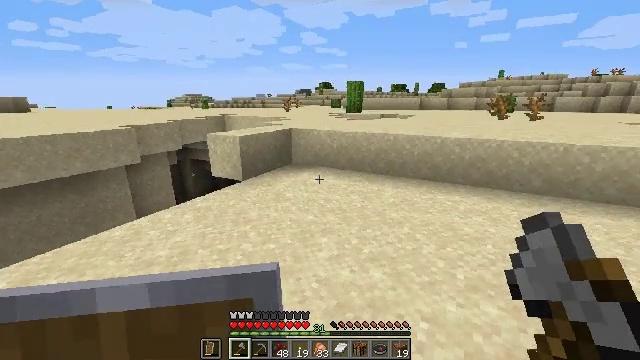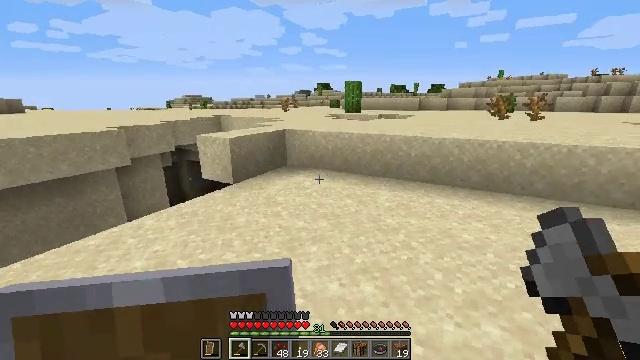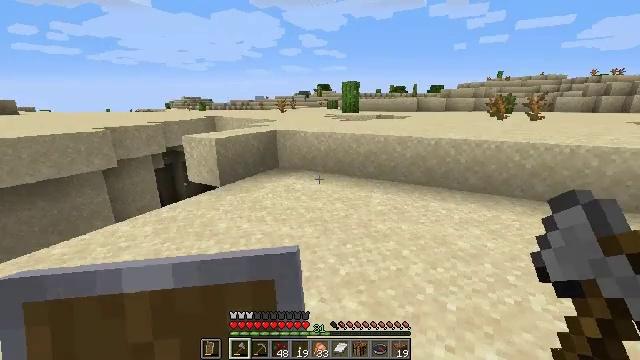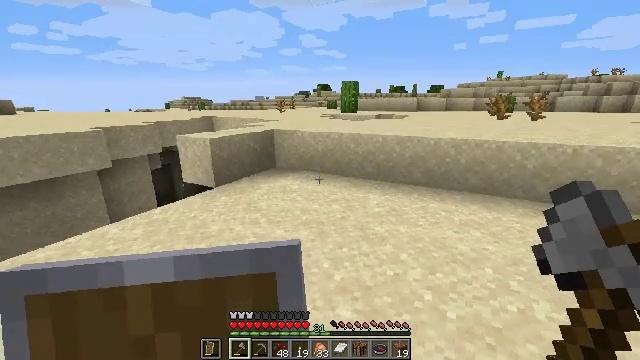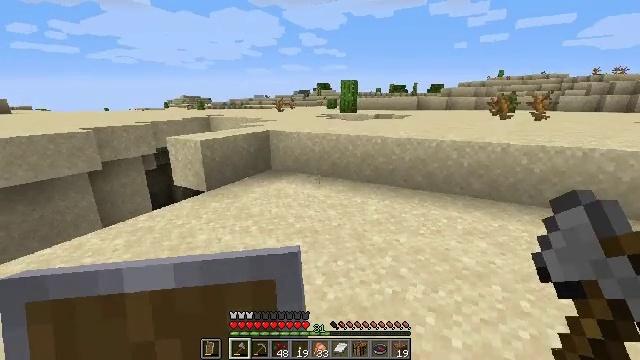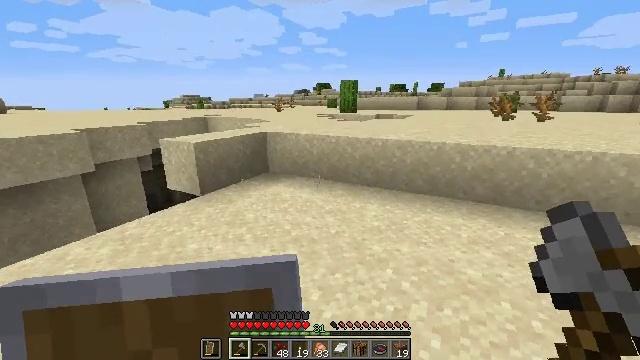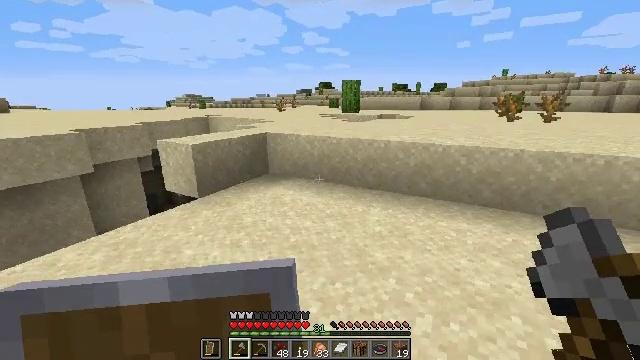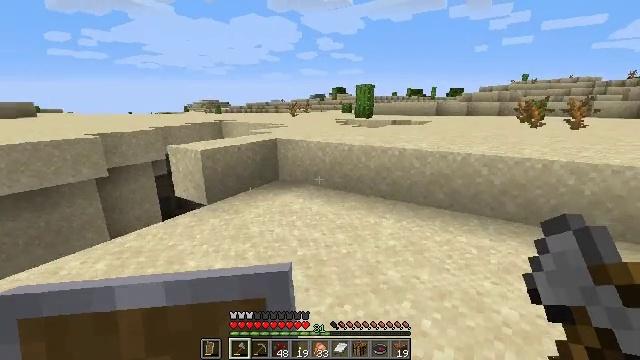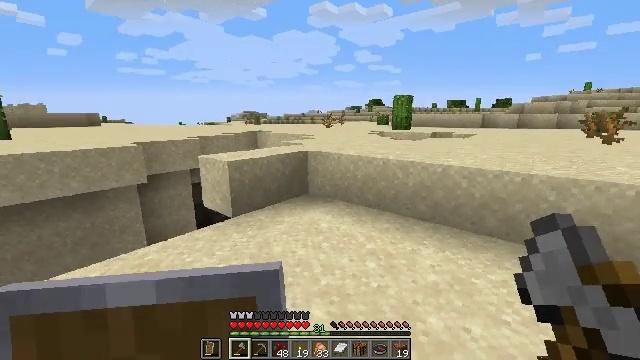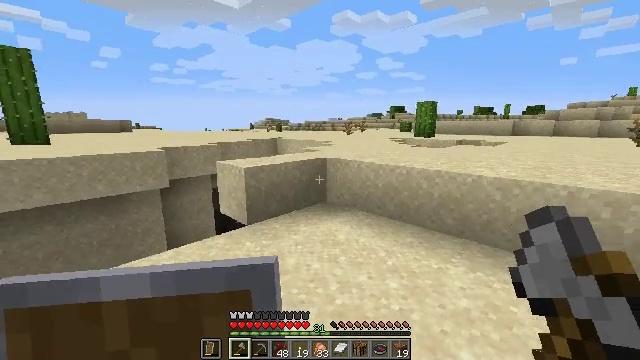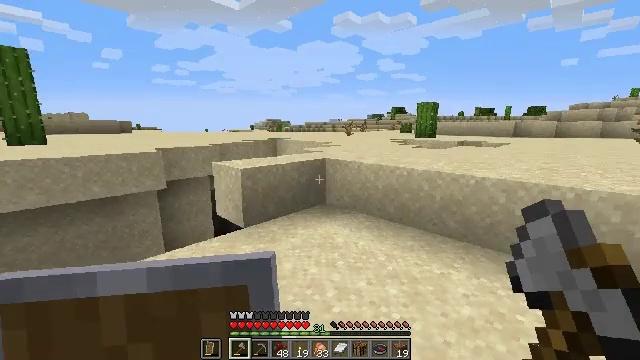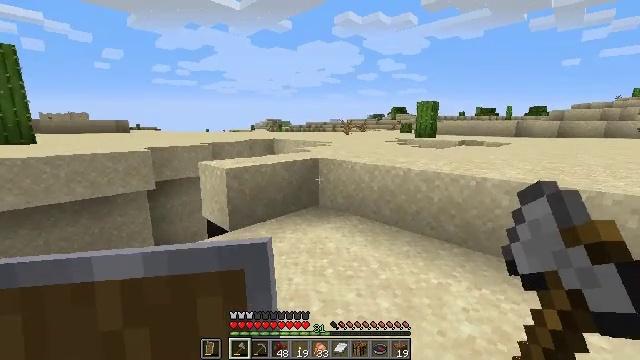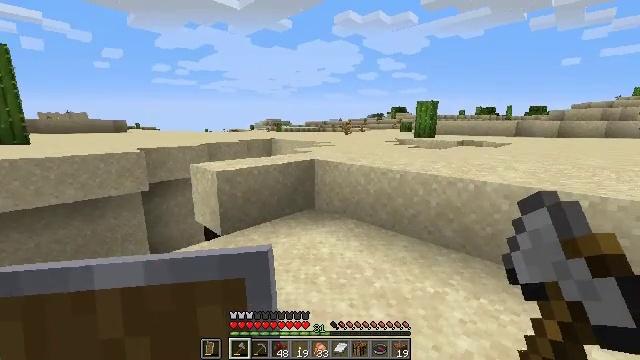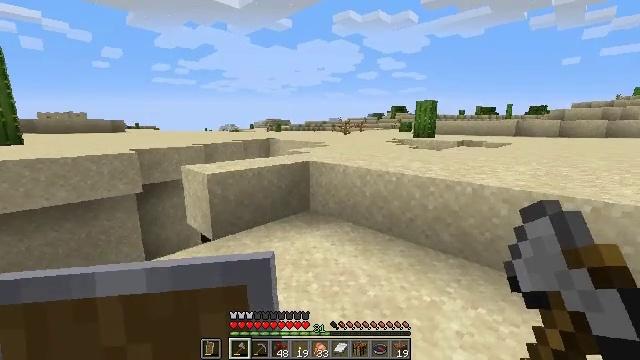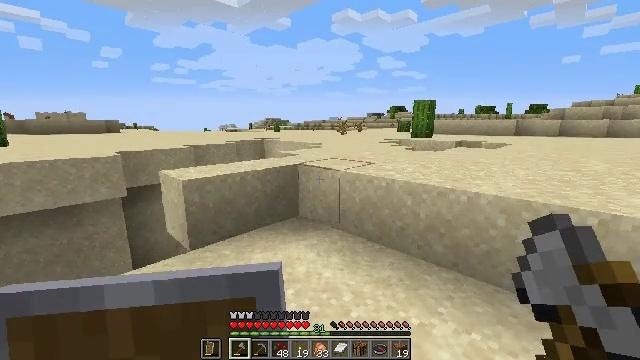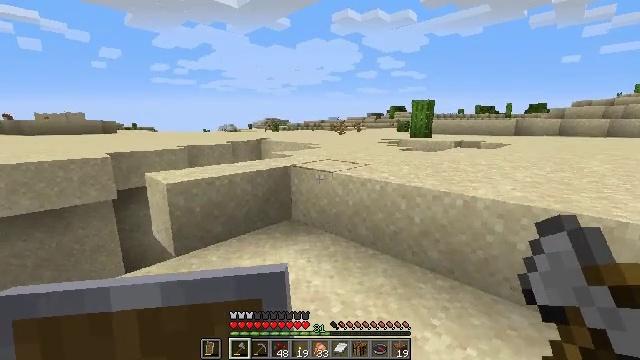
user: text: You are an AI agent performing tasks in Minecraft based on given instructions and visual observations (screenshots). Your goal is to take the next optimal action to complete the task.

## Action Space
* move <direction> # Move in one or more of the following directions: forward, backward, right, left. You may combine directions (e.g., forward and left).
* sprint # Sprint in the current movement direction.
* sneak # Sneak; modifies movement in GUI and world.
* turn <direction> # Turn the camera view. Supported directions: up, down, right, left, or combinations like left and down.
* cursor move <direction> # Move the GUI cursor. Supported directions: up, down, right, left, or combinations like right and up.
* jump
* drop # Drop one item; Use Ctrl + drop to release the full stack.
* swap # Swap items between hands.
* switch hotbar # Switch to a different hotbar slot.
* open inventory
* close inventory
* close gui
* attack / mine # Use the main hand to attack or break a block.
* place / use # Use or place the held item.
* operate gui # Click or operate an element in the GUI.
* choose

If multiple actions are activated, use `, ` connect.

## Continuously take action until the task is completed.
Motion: motion action
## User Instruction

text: Break the sand block.
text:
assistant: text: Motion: move forward and move right
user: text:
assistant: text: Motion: move forward and move right
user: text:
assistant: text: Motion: move forward
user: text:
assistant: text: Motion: move forward
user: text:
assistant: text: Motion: move forward
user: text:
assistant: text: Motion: move forward
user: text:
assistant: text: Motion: move forward, turn left and up
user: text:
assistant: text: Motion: move forward, turn left and up
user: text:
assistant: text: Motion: move forward, turn left and up
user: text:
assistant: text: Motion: move forward and move right
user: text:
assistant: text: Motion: move forward and move right
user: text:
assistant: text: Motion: move forward and move right
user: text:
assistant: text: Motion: move forward and move right
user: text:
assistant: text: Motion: move forward and move right
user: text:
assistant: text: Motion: move forward and move right
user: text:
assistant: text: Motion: move forward and move right
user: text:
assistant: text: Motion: move forward and move right
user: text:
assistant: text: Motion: move forward and move right
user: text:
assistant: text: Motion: move forward and move right
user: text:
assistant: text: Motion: move forward and move right
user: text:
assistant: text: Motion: move forward and move right
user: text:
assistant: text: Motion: move forward
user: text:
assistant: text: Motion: move forward
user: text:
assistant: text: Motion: move forward, jump
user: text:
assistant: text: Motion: move forward, jump
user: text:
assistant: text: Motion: move forward, jump
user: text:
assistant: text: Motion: move forward, jump
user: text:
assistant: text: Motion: move forward, jump
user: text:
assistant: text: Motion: move forward
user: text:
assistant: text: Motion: move forward